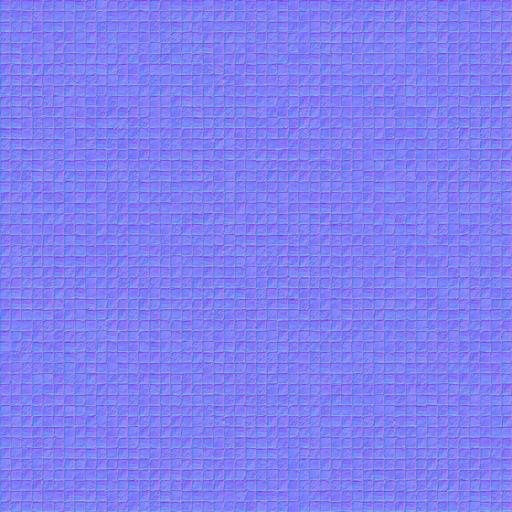
pattern paved pavement paving stones square tiled tiles